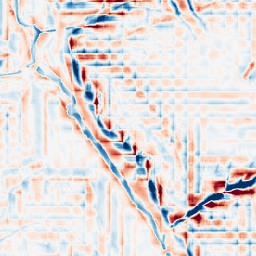
Category: wavelet
Decomposition family: wavelet_dwt
Decomposition parameters: wavelet: db2
level: 4
Upsampling method: sinc_blackman
Upsampling parameters: scale: 4
kernel_size: 16
Upsampling scale: 4